Question: I've been wracking my brain over this one, google searches don't really have much in the way of help or even documentation of this problem but it's greatly affecting my current conversion to a mobile-friendly design.
Everywhere I go, everyone's touting using 'rem'-based layouts as the new gold standard, and on the surface the virtues of this approach seem ideal (full accesibility support for both reference pixel based scaling and font-size scaling to support many DPIs and many screen sizes / settings).
However I've run into a rather large snag, I'm finding that Chrome (and possibly all webkit browsers but I don't have a mac atm to test)
With the initial setup like this:
'''
html { font-size: 62.5%; }
body { font-size: 1.6rem; }
'''
We should be able to set up all our measurements using 1/10th the pixel size in rems:
'''
.my-element { height: 15rem; } /* 150px */
'''
I've created a simple example that illustrates my problem here: <URL>
When you use Chrome and you scale this way out, notice how the layout stops scaling but the content continues.
Compare this to Firefox, IE11, Edge and you don't see this behavior at all, they all scale uniformly and continually.
Here's (Top-Left: Chrome, Top-Right: IE11, Bottom-Left: Edge, Bottom-Right: FireFox) side-by-side:

As you can see this has some terrible implications for layouts if the 'rem' unit scales differently than everything else.
I'm not certain how to proceed with this scenario as it seems like WebKit/Chrome have decided to handle scaling completely differently and this calls in to question all the scaling scenarios going forward.
There's a number of articles advocating just using pixels as the takes care of mobile scaling rather well:
- <URL>
However these tend to ignore the font-scaling issue, citing it as an unlikely situation.
I did a quick look around at man big mobile friendly/friendlyish sites I could think of from large & successful companies and it seems most of them just use pixels for all their layout needs. (Google, Facebook, Wordpress, Twitter, Bootstrap 3, <URL>
Is Chrome the new Standards-Busting IE? Or am I doing something horribly wrong? I'm tempted to just use pixels at this point for consistency.
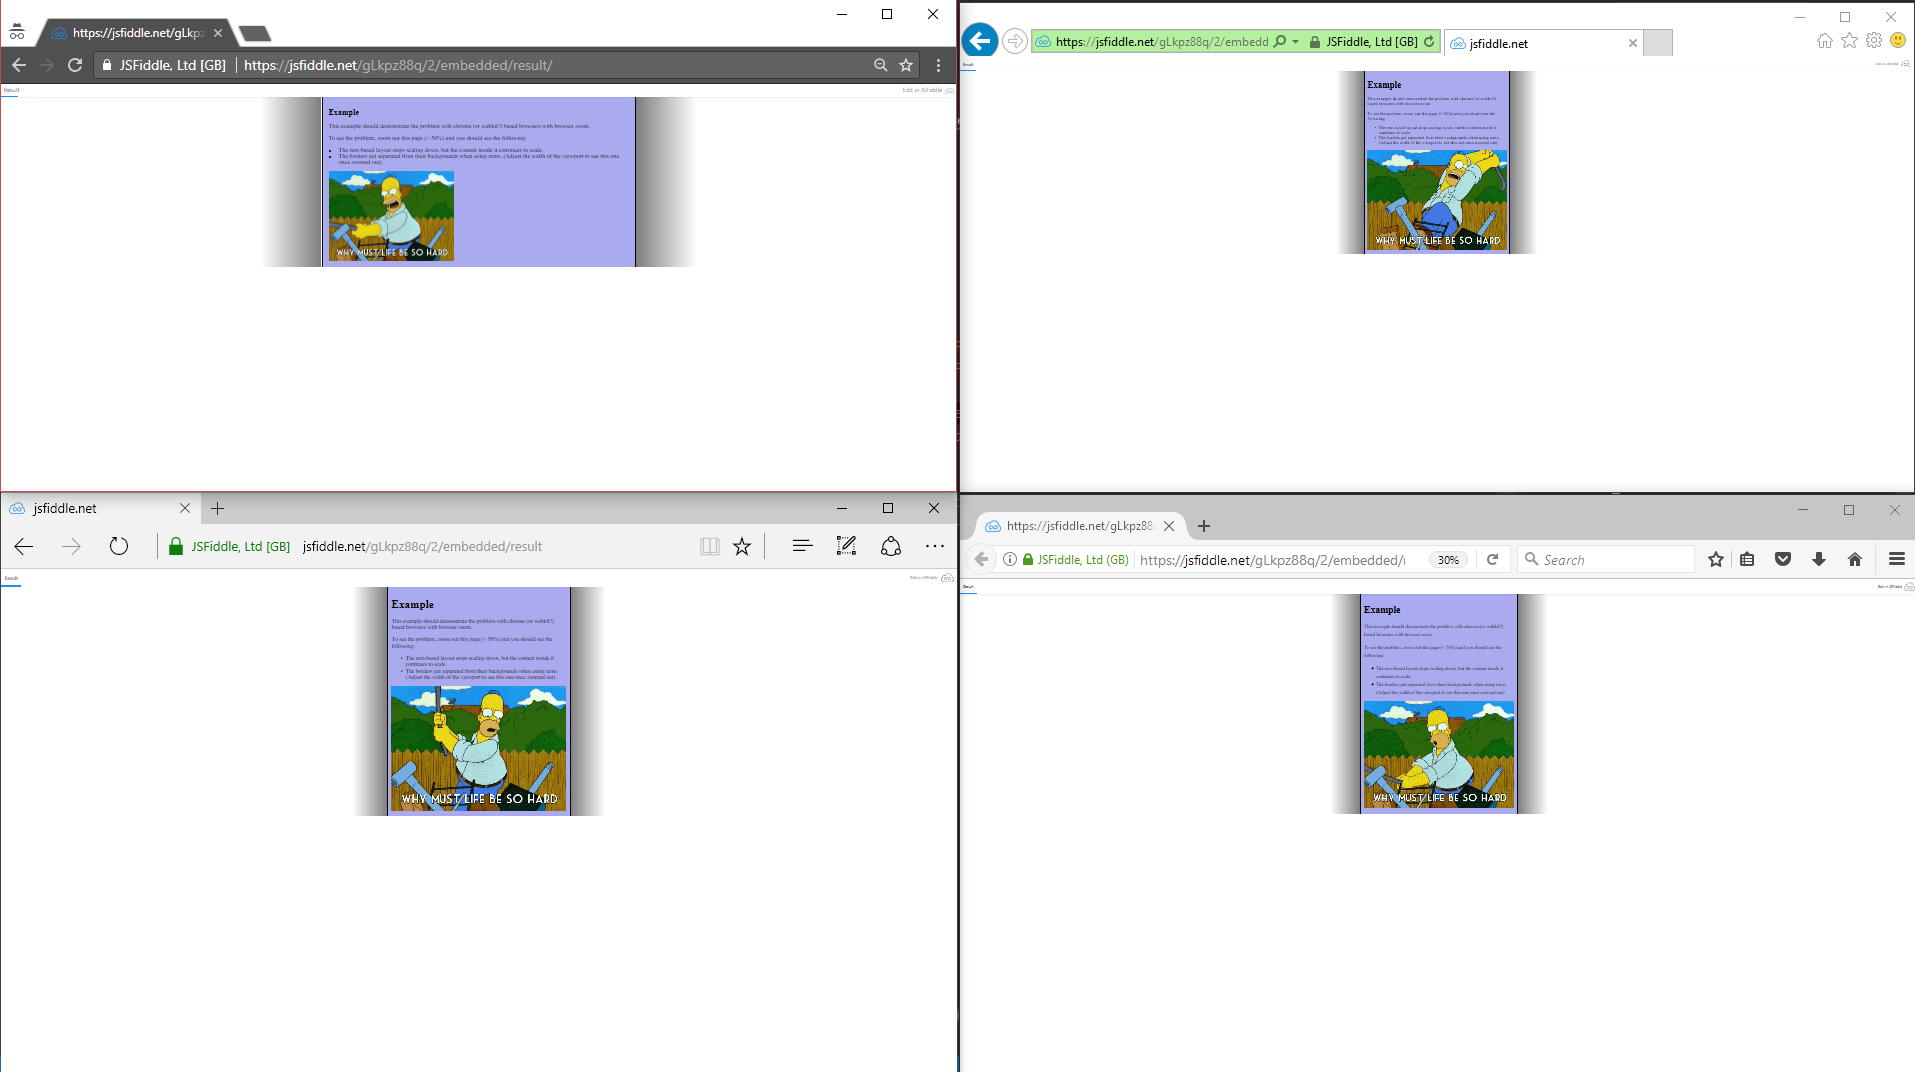
Answer: That's because Chrome's behavior of setting a minimum font-size, so if you zoom-out, chrome will set the minimum font-size to 6px (12px for chinese and japanese version). So your 'div' will have a minimum width as it depends on your base font-size (which can't be smaller then chrome's minimum).
See also:
<URL>
Additional Information:
Chromium Tickets & Discussions On this topic:
<URL>
<URL>
'-webkit-text-size-adjust' Support Dropped, so the viable solution for this behavior is not reliable anymore:
<URL>